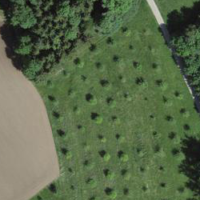
EUNIS habitat code: 24
Species observed at this site:
Cornus sanguinea